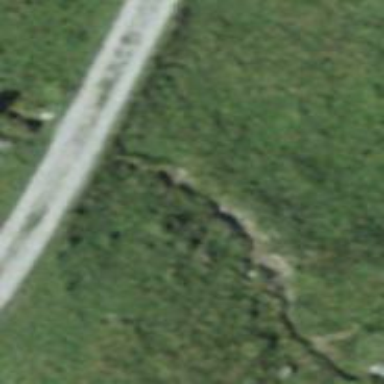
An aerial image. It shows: Culvert tunnel.